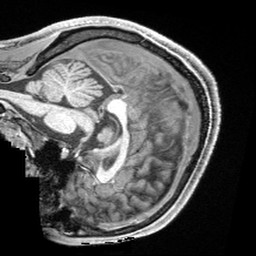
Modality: T1w
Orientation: sagittal